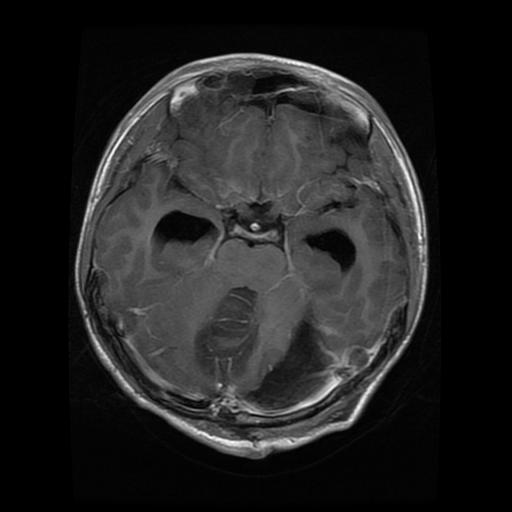
Label: glioma